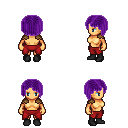
a pixel art fantasy rpg character, female body template, human, tanned skin, leather shoulder armor, red pants, purple pageboy hairstyle, black shoes, four views (front, back, left, right), 2x2 character sprite sheet, small pixel art, hard edges, no anti-aliasing